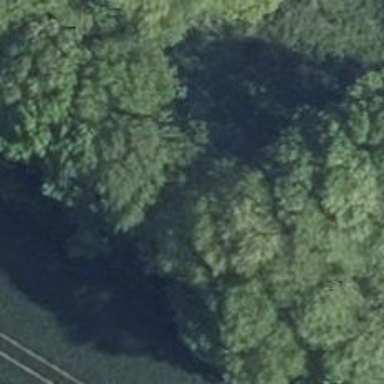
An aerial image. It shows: Row of trees in natural setting.